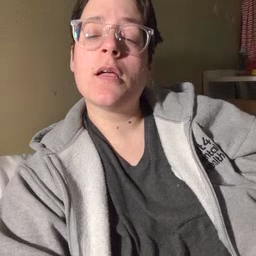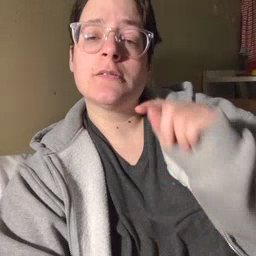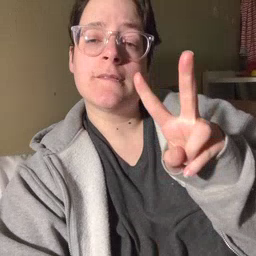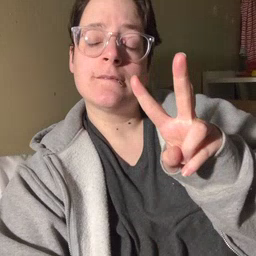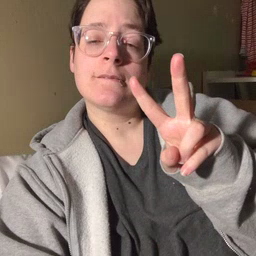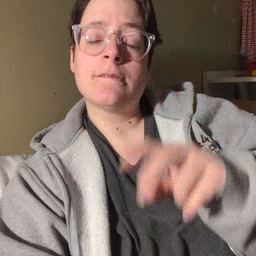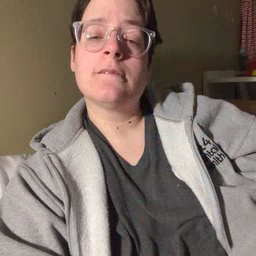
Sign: TV